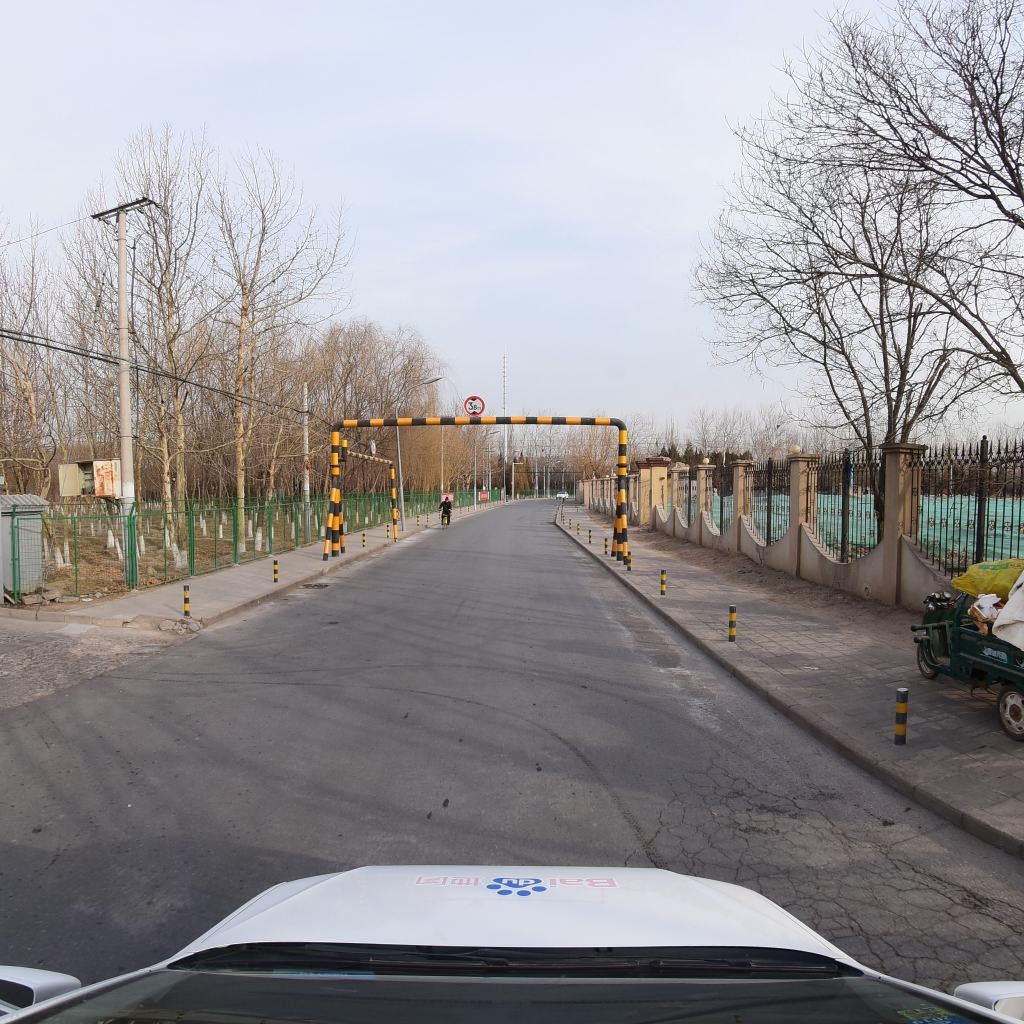
Region: Fengtai
Road damage annotations: alligator crack